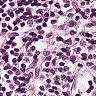
Metastatic tissue present: no